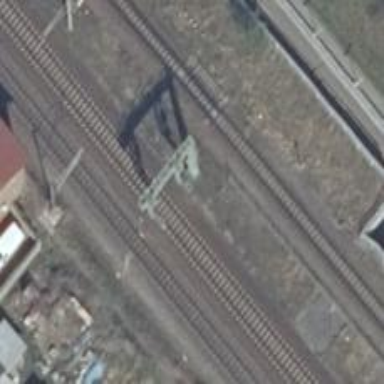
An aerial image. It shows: Railway signal.